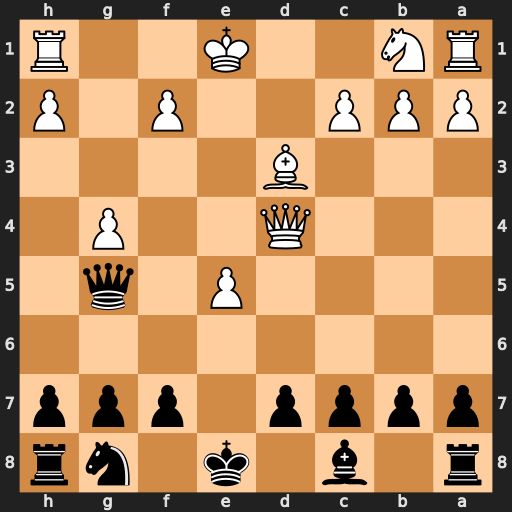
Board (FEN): r1b1k1nr/pppp1ppp/8/4P1q1/3Q2P1/3B4/PPP2P1P/RN2K2R
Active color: b
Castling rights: KQkq
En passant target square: -
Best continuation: Qc1+ Ke2 Qxh1